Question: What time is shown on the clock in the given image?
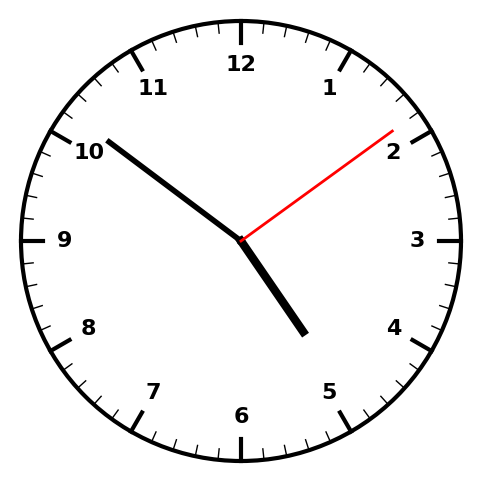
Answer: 04:51:09